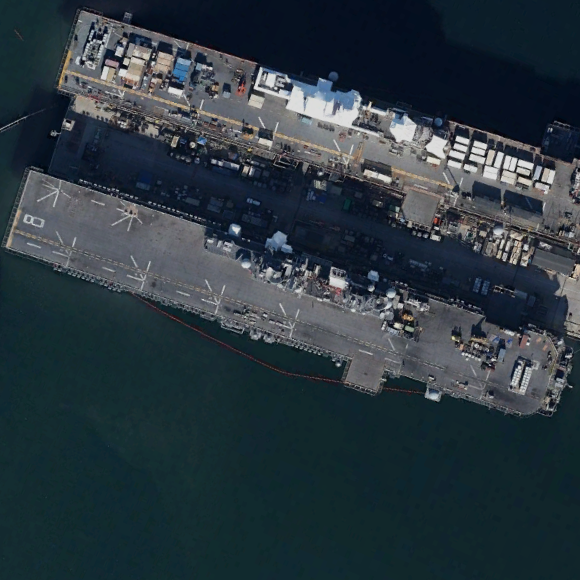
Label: assault